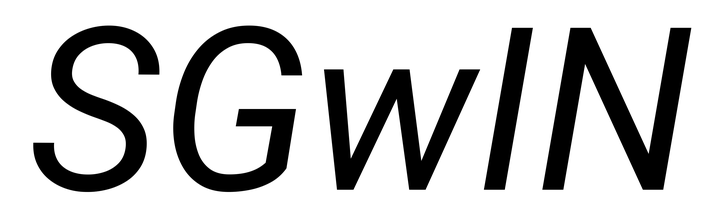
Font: Roboto-Italic_Italic